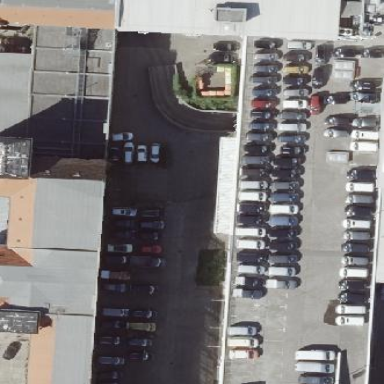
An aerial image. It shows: Multi-storey parking facility.